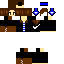
A male human skin with dark skin, wearing brown long hair dressed in a blue hoodie and brown pants, featuring a closed mouth.